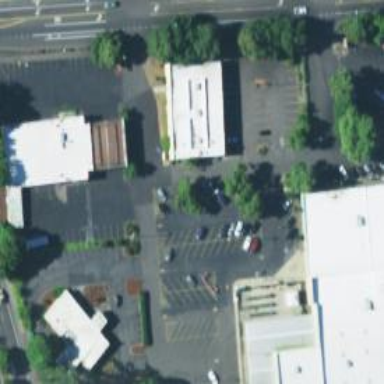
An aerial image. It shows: Parking space.